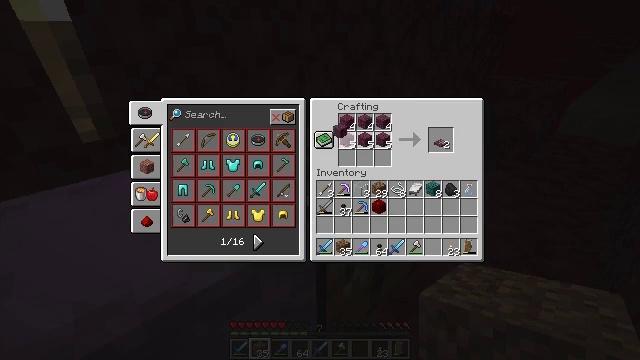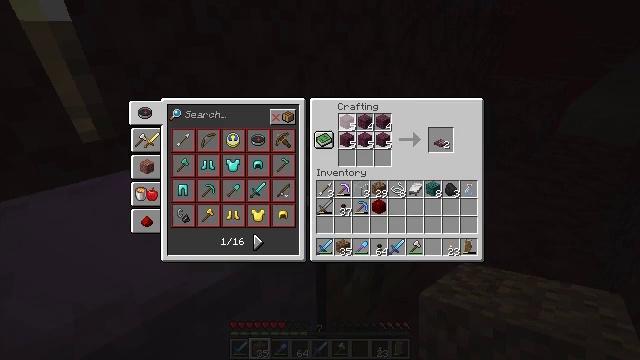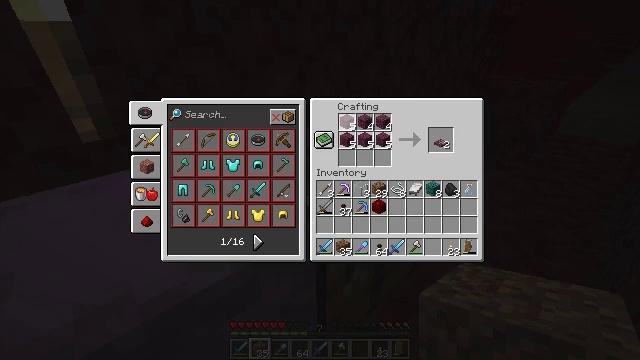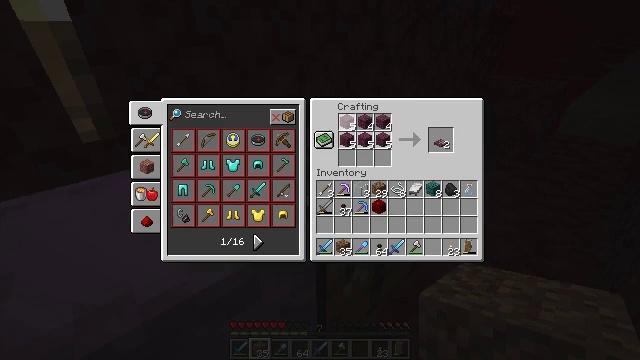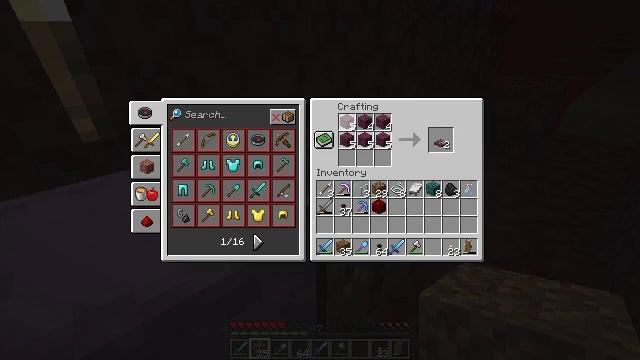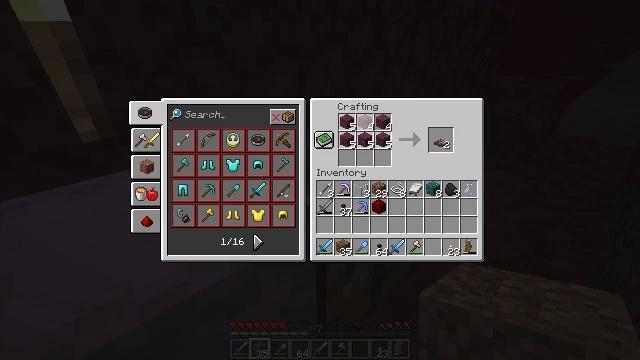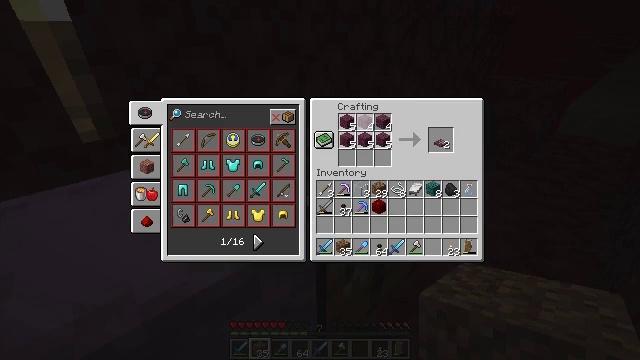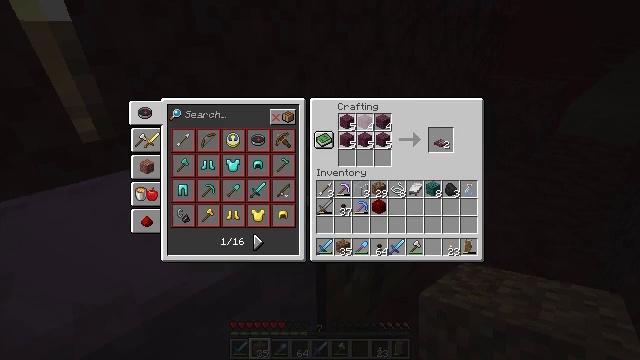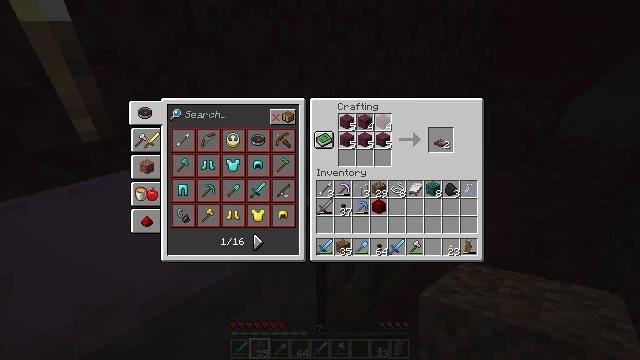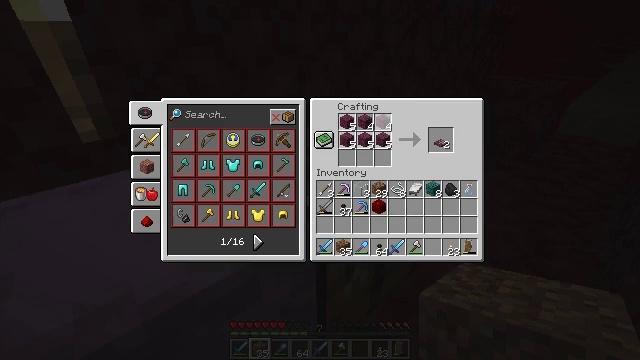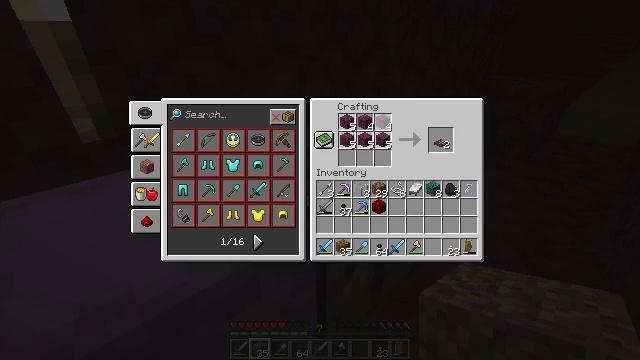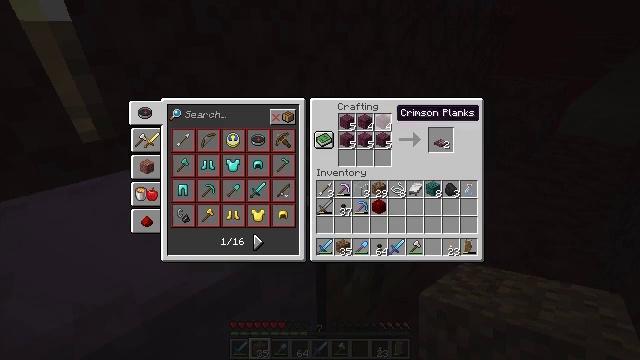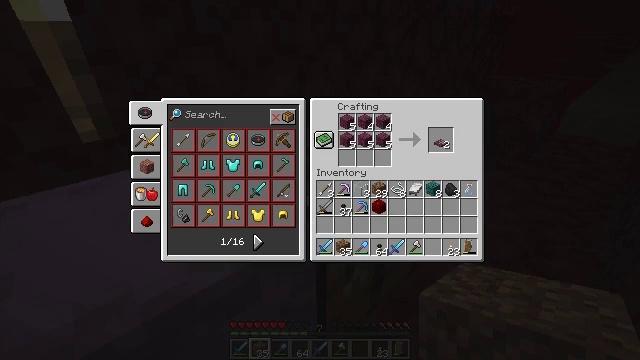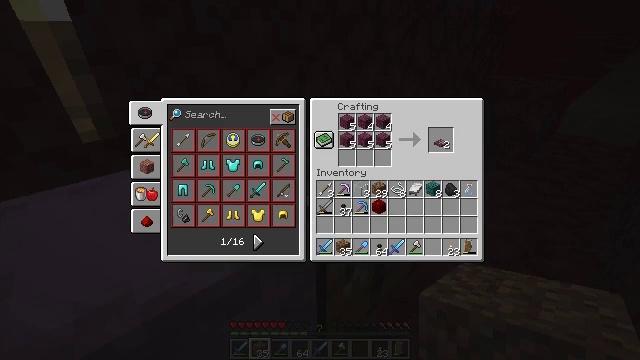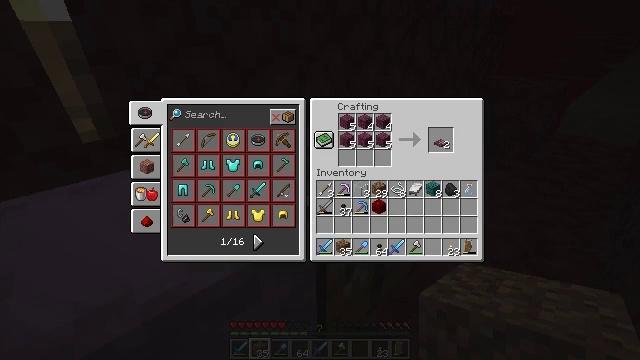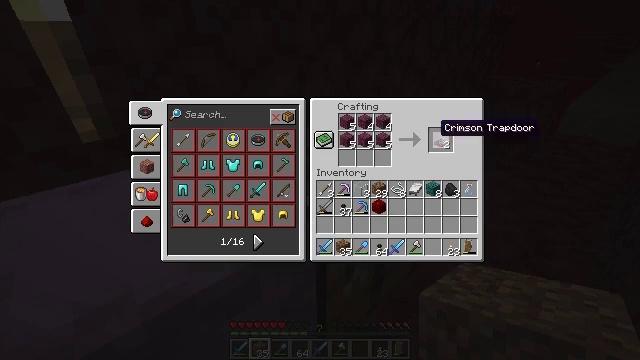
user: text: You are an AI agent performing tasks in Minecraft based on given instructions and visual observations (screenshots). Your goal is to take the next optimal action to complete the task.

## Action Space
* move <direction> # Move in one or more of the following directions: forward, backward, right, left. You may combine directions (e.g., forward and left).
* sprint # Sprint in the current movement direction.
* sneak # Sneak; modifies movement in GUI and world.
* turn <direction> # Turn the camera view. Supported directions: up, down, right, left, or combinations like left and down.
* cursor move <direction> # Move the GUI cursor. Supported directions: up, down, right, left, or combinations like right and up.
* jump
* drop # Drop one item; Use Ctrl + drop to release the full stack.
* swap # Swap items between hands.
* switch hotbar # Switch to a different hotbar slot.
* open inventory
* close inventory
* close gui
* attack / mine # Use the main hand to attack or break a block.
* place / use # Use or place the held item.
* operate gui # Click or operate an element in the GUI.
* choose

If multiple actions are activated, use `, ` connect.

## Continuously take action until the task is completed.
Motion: motion action
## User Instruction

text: Use the crafting table and crimson planks to create a crimson trapdoor.
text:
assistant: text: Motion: choose
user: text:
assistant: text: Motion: choose
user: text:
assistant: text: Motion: choose
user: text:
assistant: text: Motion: choose
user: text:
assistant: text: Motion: choose
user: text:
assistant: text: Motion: choose
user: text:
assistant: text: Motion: choose
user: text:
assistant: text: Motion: choose
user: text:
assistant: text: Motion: cursor move right, choose
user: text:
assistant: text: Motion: choose
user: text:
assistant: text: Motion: no_op
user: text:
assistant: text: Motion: cursor move right
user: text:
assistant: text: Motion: cursor move right
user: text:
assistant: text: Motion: cursor move right
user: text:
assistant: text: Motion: cursor move right and down
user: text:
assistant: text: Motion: sneak, cursor move right
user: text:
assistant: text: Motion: sneak
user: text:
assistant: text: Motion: sneak
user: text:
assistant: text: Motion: sneak
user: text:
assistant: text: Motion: sneak
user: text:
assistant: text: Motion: sneak, choose
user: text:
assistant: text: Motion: sneak, choose
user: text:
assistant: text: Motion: sneak, choose
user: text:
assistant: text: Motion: sneak, choose
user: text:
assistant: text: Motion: sneak
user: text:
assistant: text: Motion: sneak